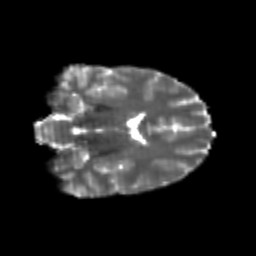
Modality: T2w
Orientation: coronal
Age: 21
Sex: female
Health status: healthy
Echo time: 0.074 s